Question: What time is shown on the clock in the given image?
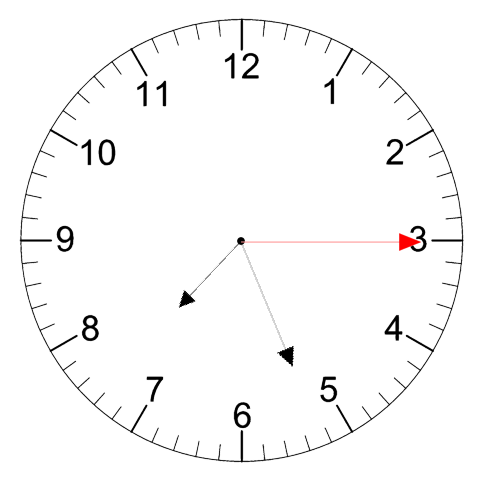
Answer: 07:26:15